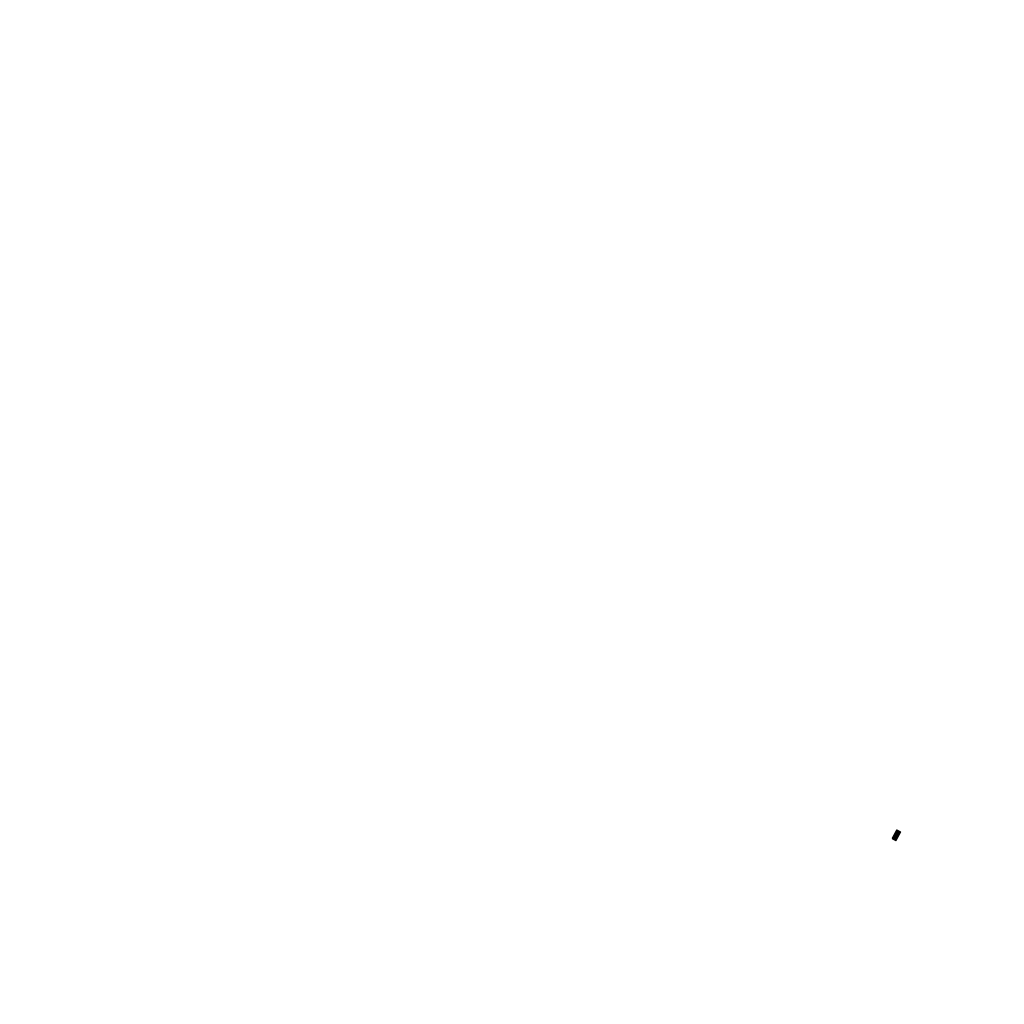
Tags: overhead vector_map, recreation, individual_rise, density_3, Building, 1.0 km²